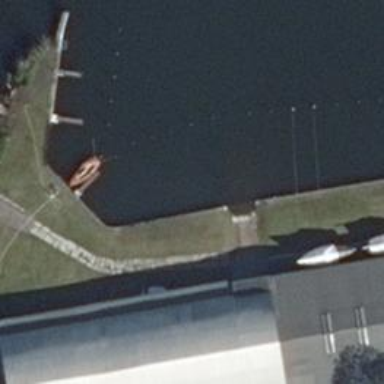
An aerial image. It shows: Slipway on leisure land.